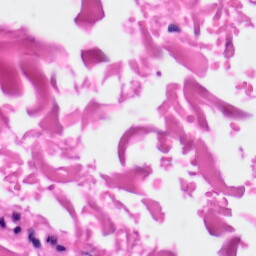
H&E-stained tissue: Skin